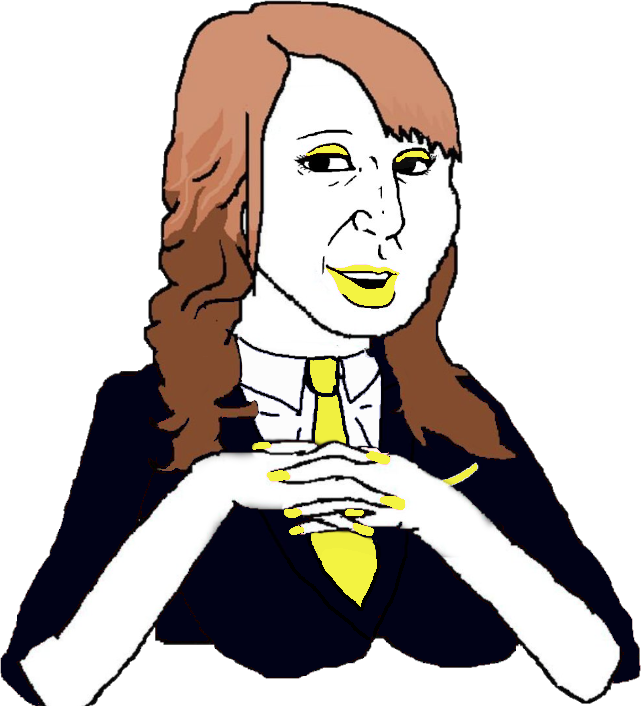
Label: 5_Abusive_Wife